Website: lowes
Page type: order-returns
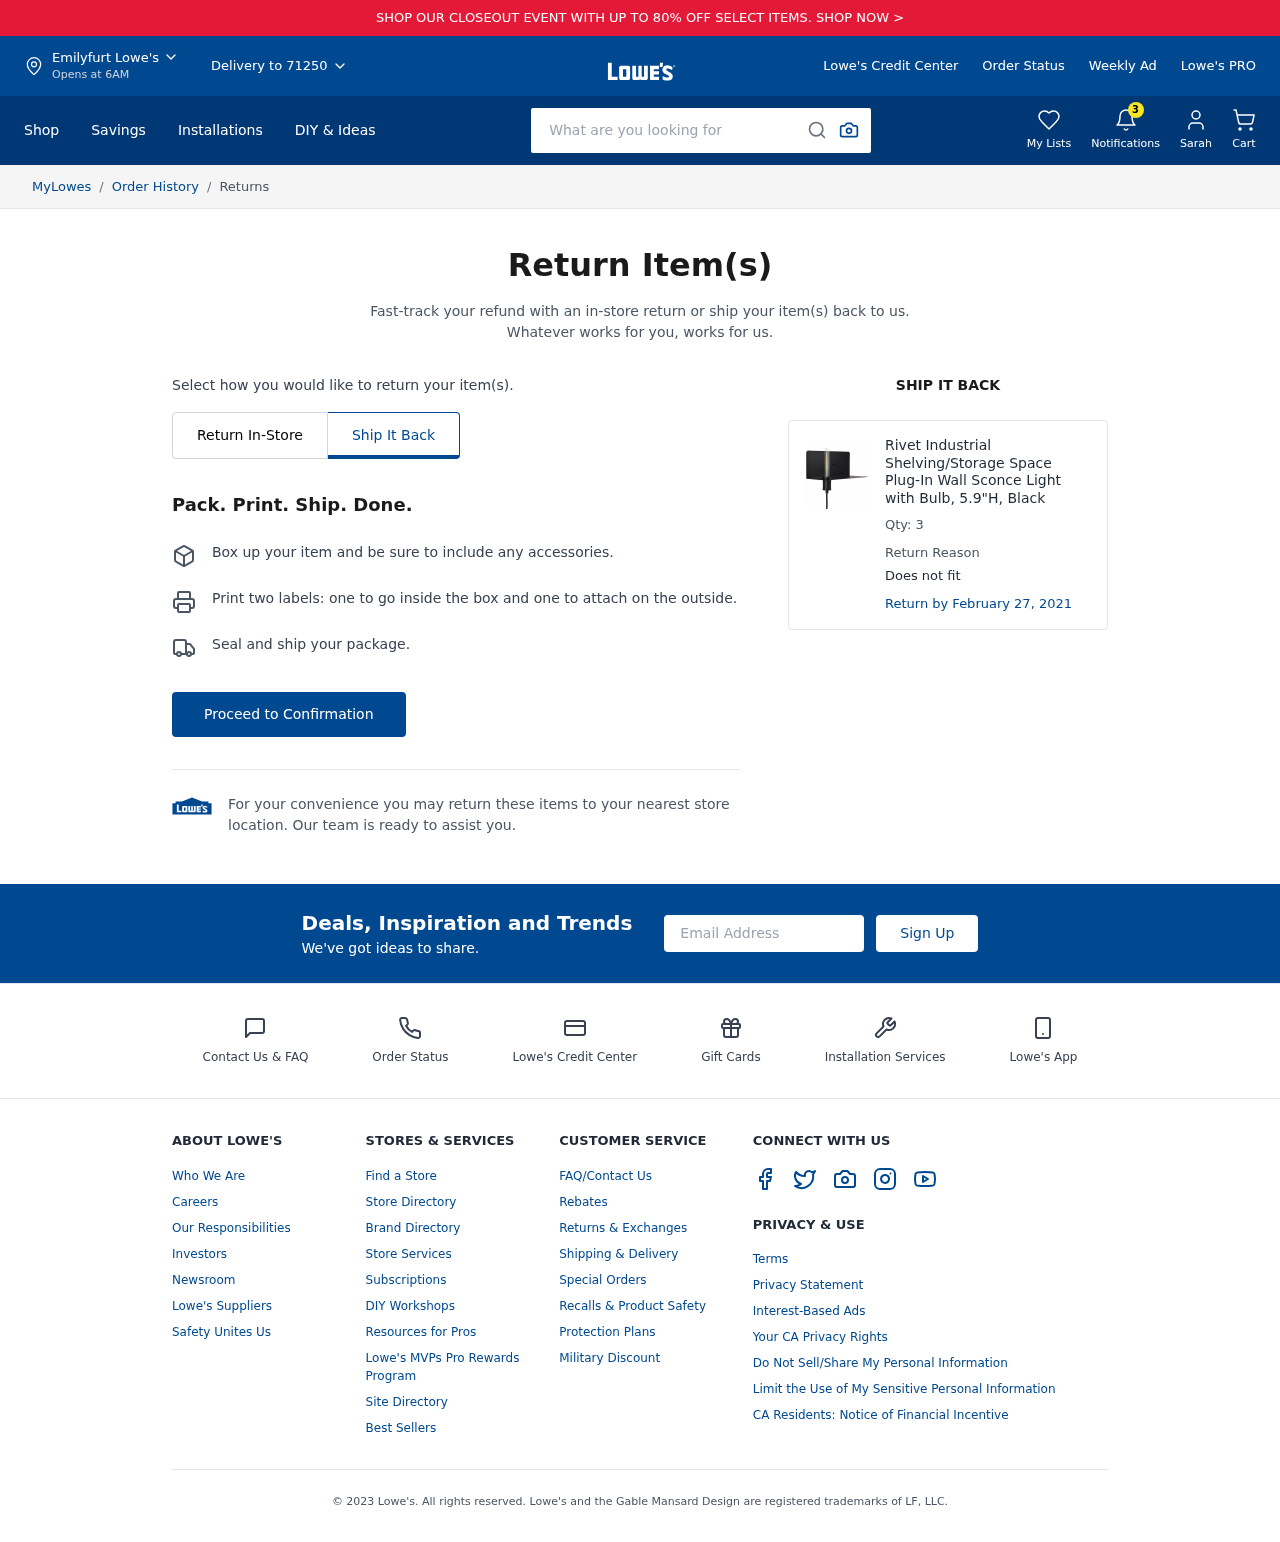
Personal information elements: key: PII_CITY
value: Emilyfurt
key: PII_EMAIL
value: schambers@hotmail.com
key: PII_FIRSTNAME
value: Sarah
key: PII_POSTCODE
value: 71250
Product elements: key: PRODUCT1_NAME
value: Rivet Industrial Shelving/Storage Space Plug-In Wall Sconce Light with Bulb, 5.9"H, Black
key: PRODUCT1_QUANTITY
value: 3
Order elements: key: ORDER_RETURN_BY_DATE
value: February 27, 2021
Search elements: key: HEADER_SEARCH
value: What are you looking for
Other elements: key: NOTIFICATION_COUNT
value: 3